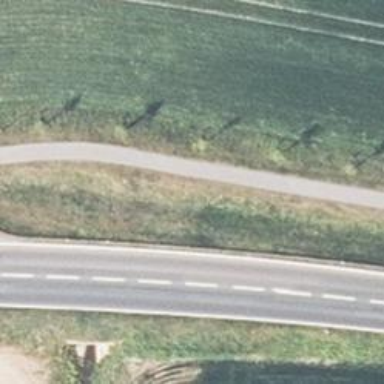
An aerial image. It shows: Asphalt path.